九年级 · 度量几何学
如图, 两灯塔 $A, B$ 之间的距离恰好为暗礁区所在的圆的半径, 要使船 $S$ 不驶入暗礁区, 则航行中应保持 $\angle A S B(\quad)$

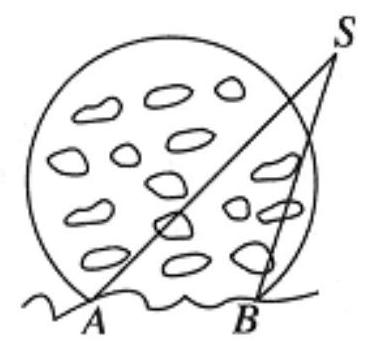
A. 大于 $60^{\circ}$
B. 大于 $30^{\circ}$
C. 小于 $60^{\circ}$
D. 小于 $30^{\circ}$

答案: D